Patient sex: F
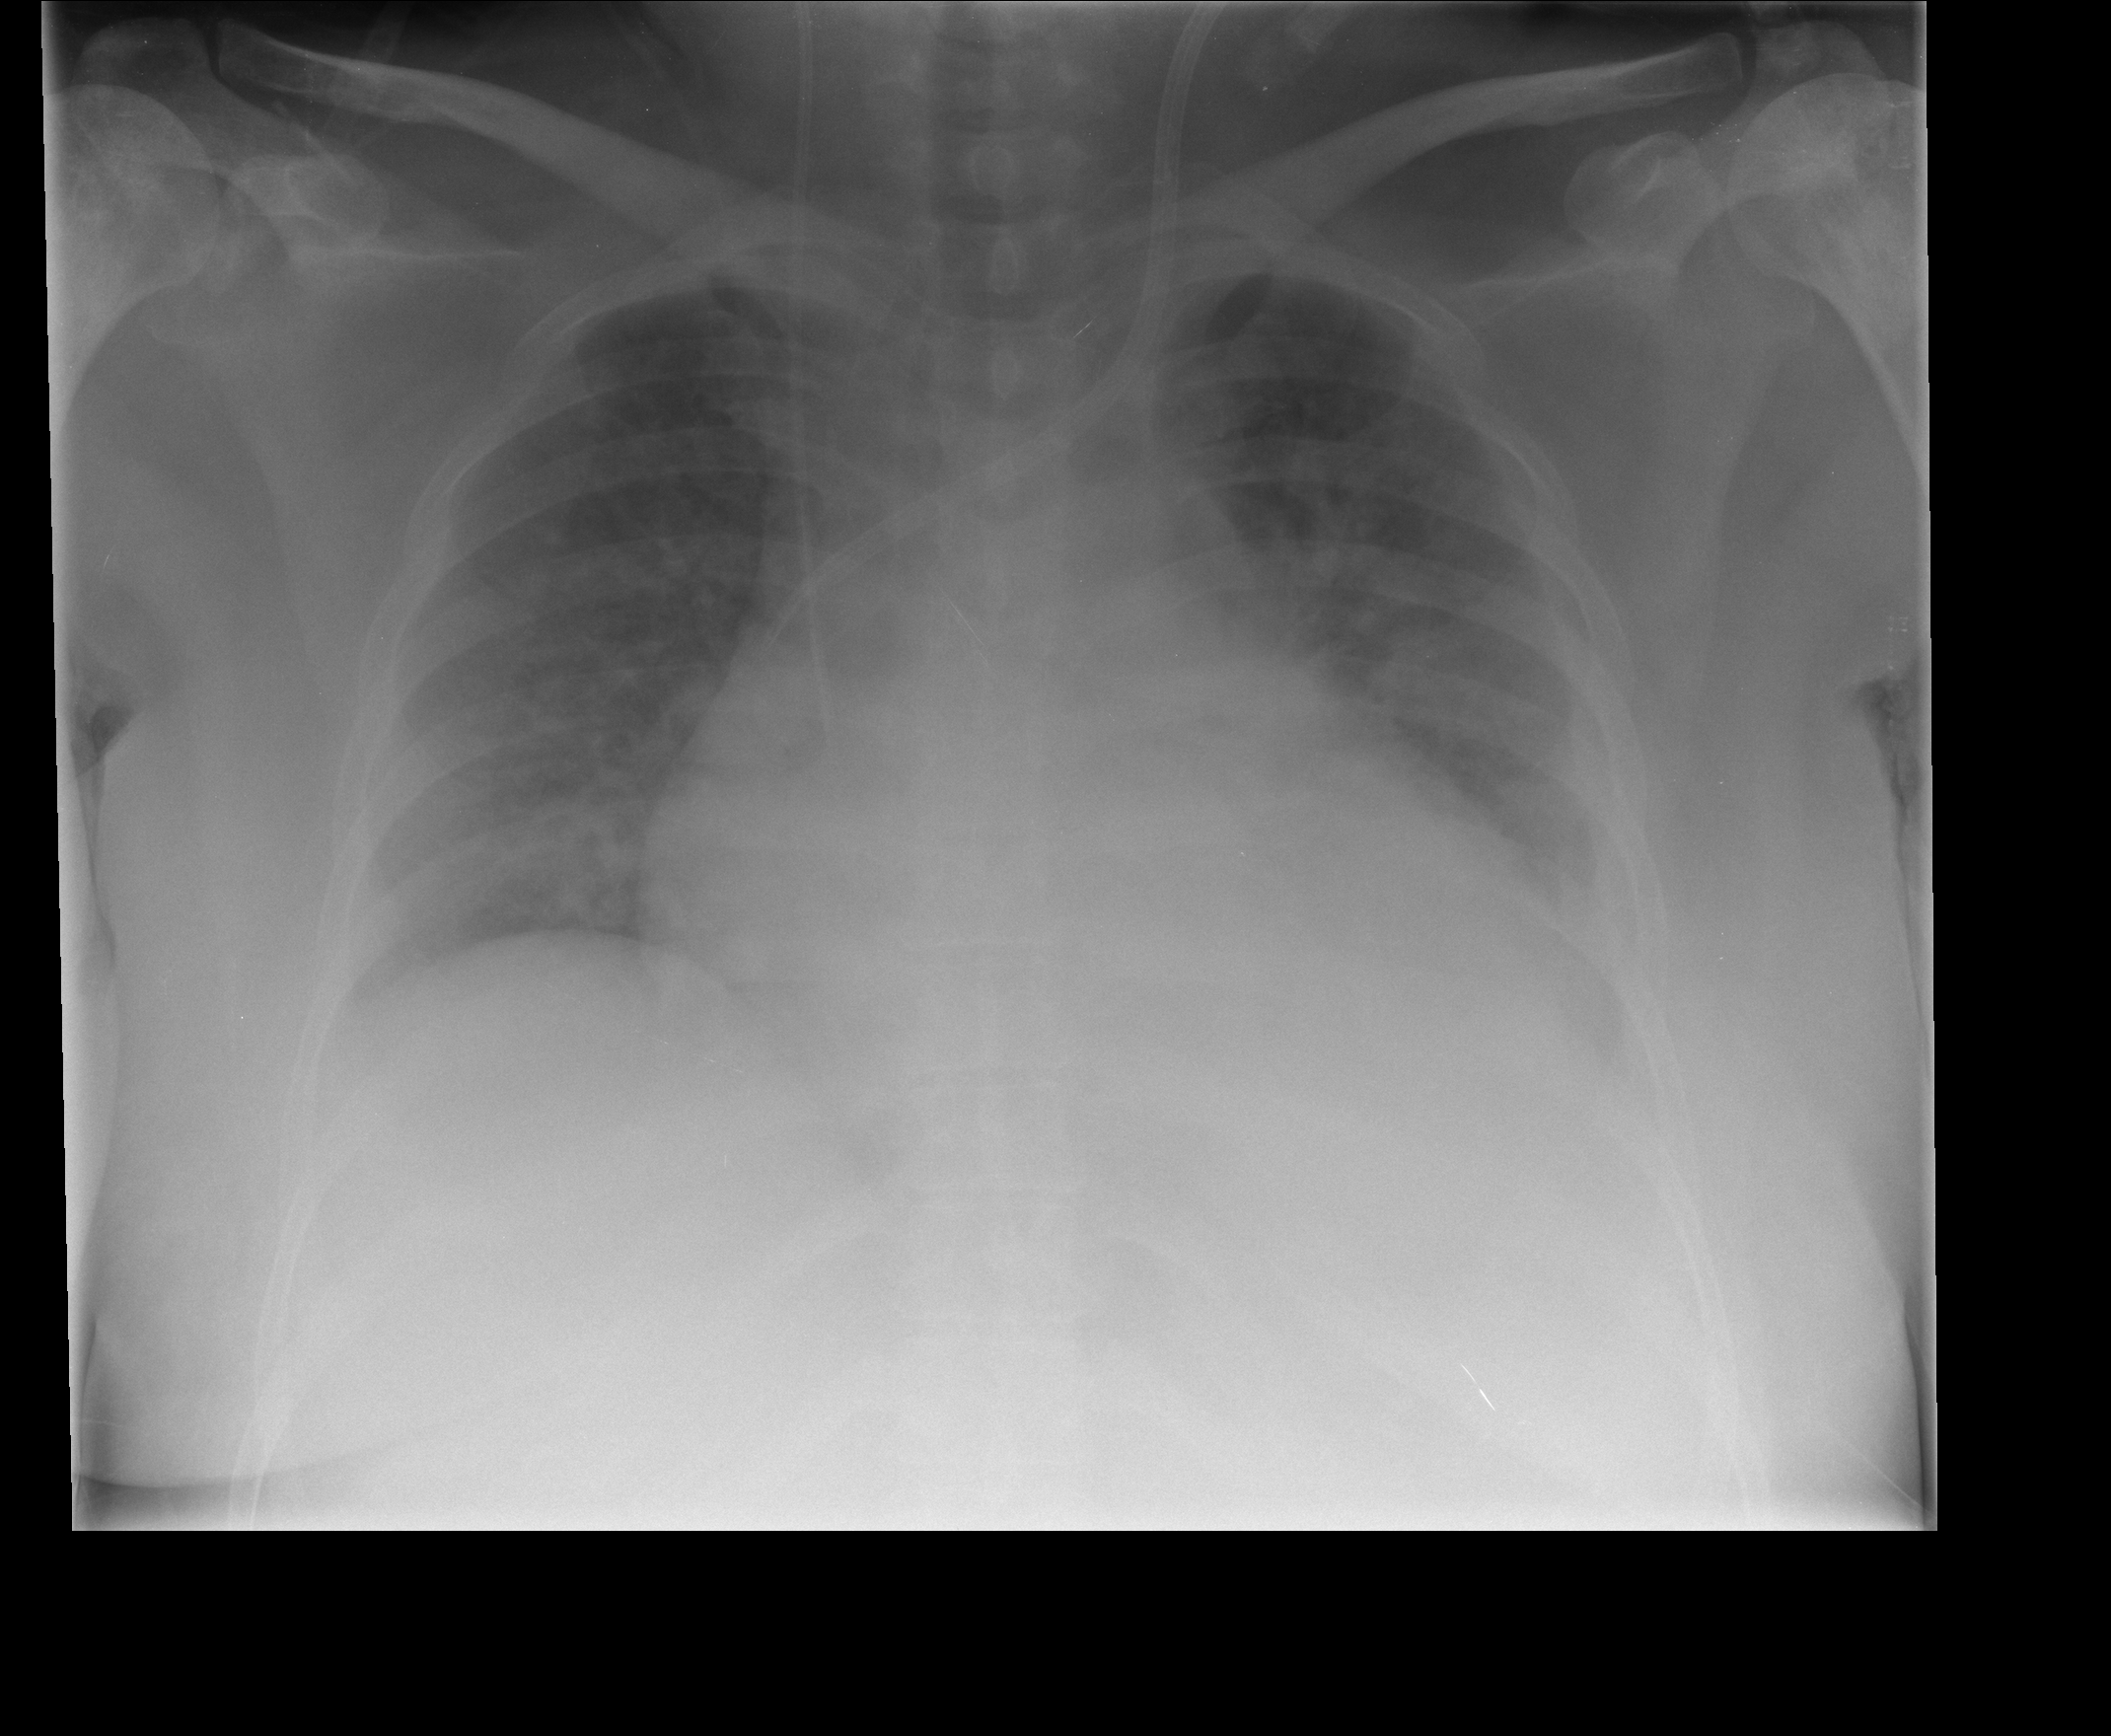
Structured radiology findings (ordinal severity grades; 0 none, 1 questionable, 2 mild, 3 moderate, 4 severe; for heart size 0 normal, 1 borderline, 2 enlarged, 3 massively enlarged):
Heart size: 2
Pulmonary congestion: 2
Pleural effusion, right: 0
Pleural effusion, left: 2
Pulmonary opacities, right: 0
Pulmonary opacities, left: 0
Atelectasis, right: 0
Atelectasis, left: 2